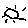
Label: sun